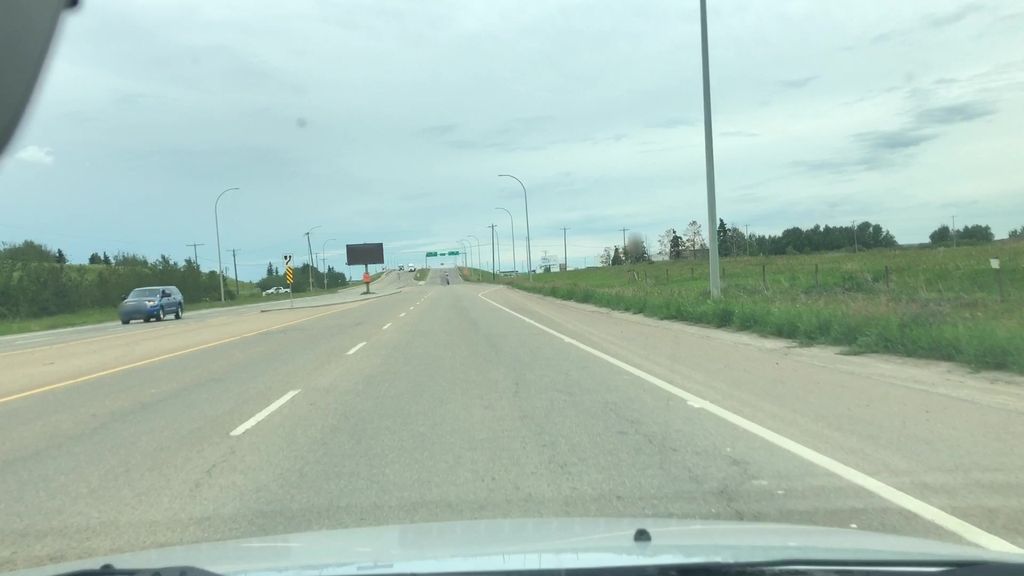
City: edmonton